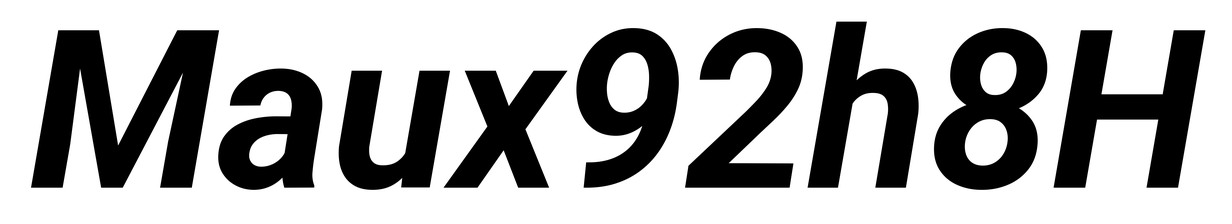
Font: Roboto-Italic_Bold_Italic